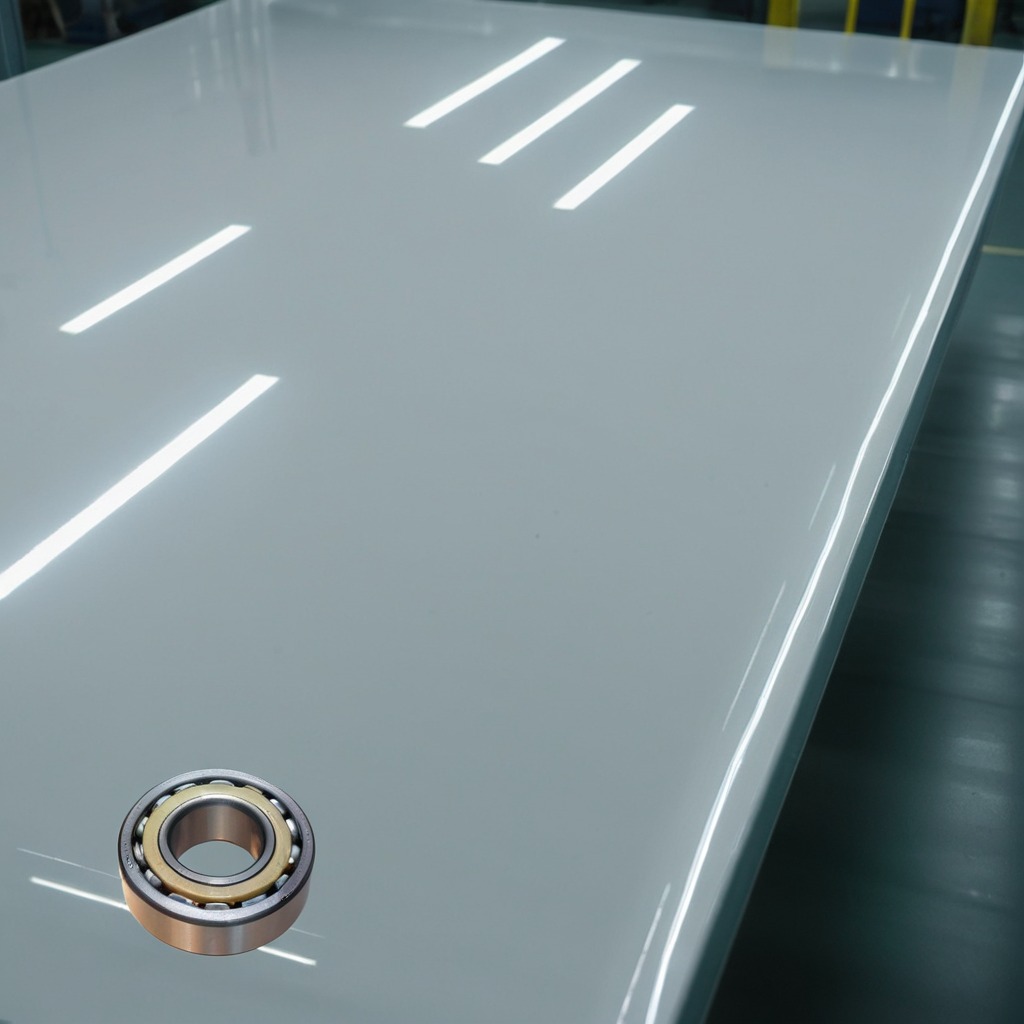
A metal ball bearing is lying on the table in a ship maintenance bay industrial lighting.